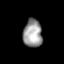
Tissue: skin
Cell type: T cells
Senescence score: 0.7492
Nuclear area (px): 515
Mean DAPI intensity: 156.068